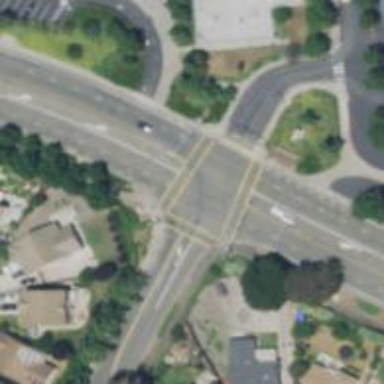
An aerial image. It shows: Crossing road.